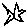
Label: star